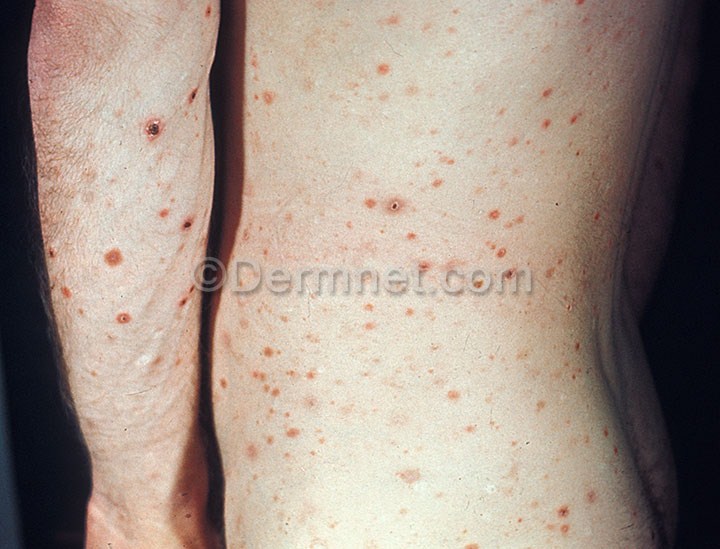
Disease: Psoriasis pictures Lichen Planus and related diseases